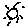
Label: sun